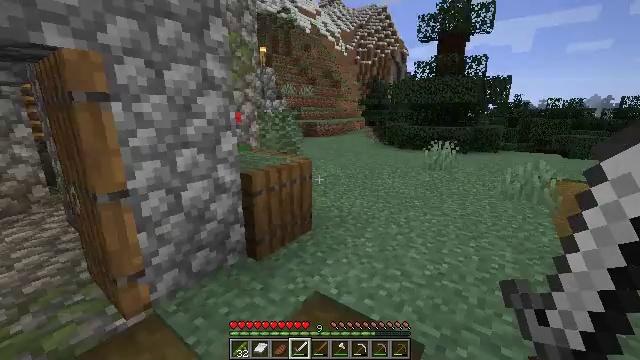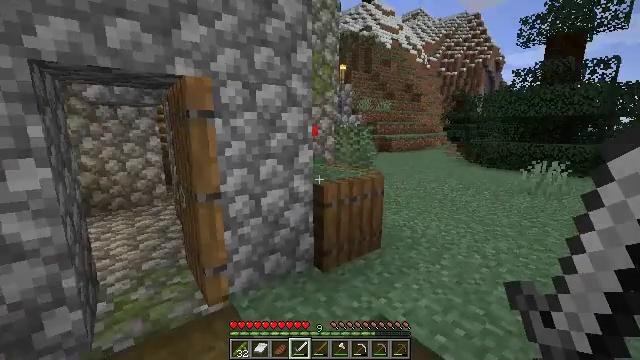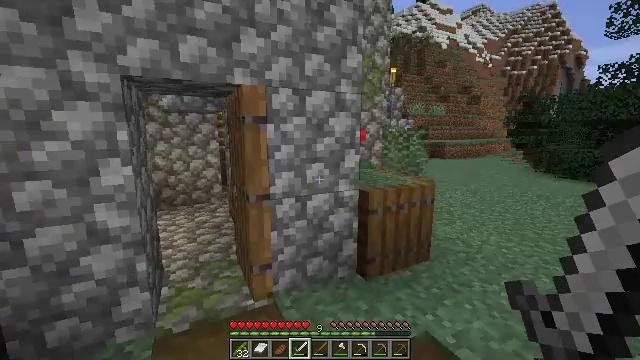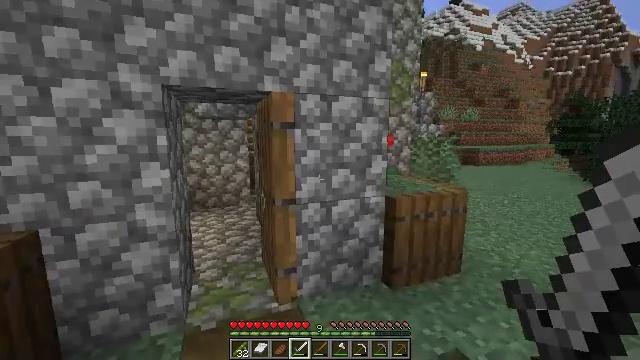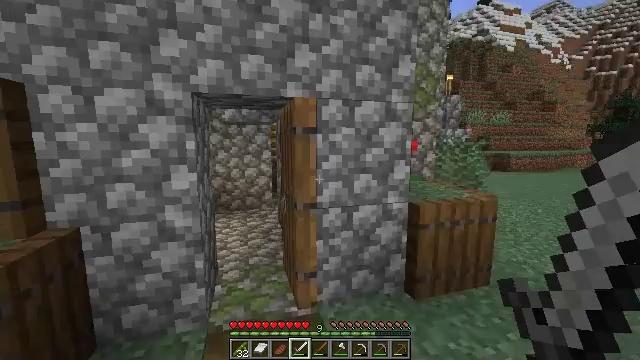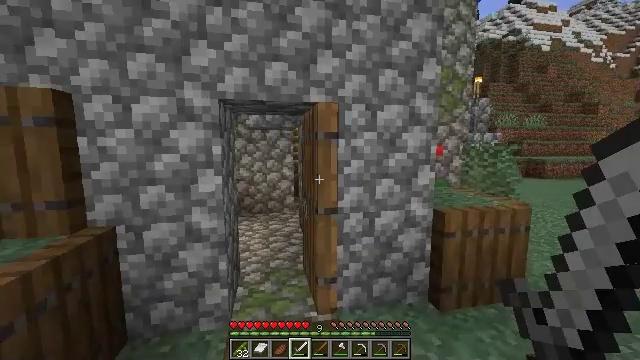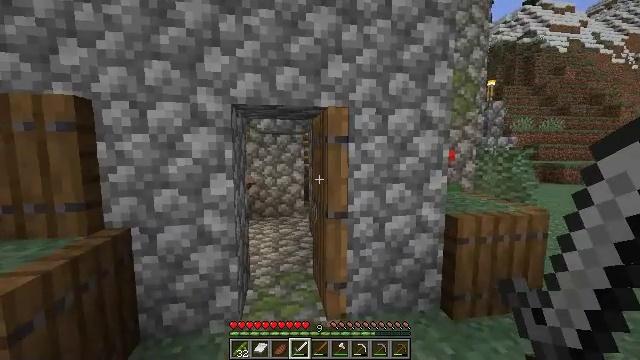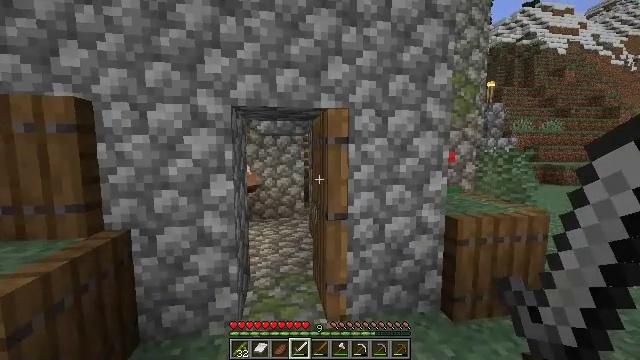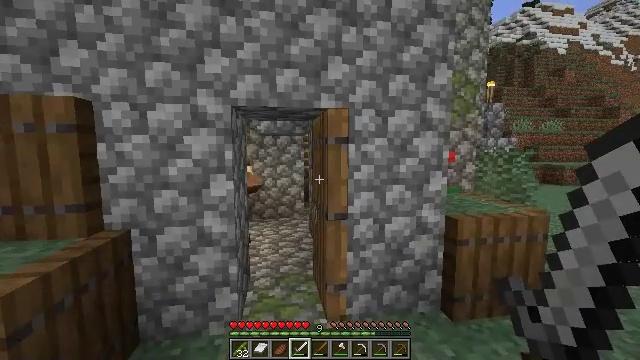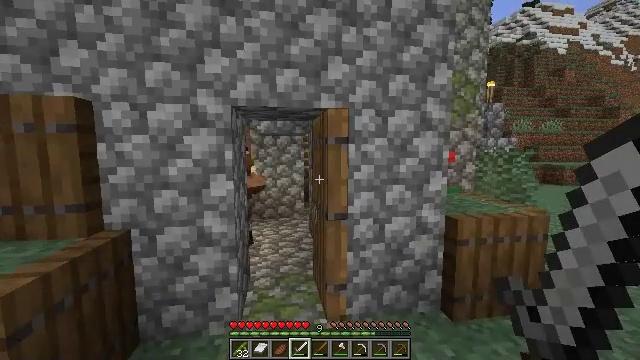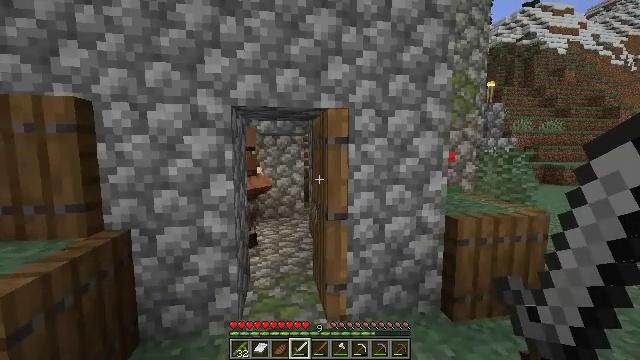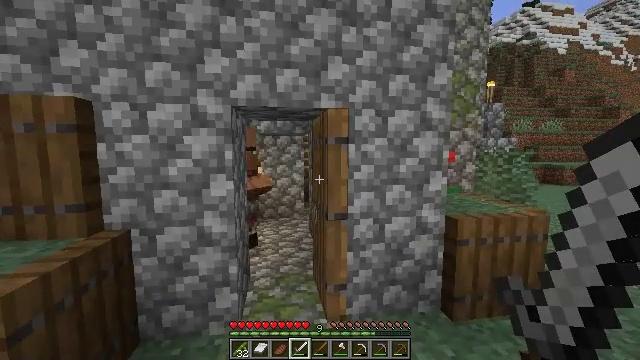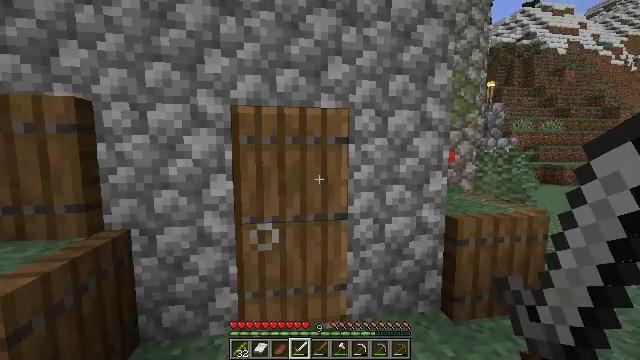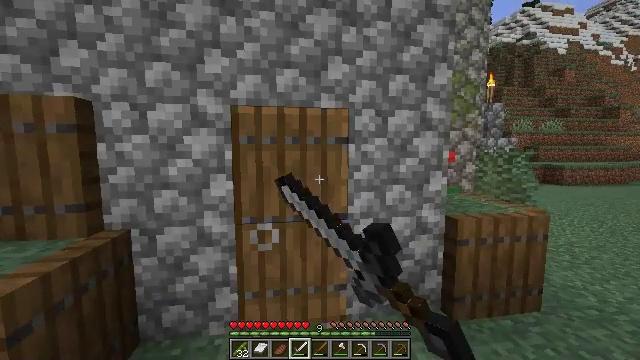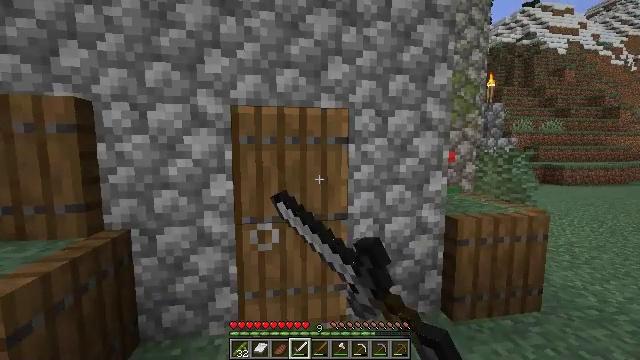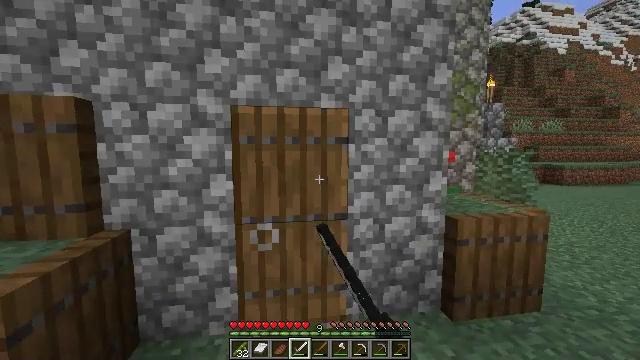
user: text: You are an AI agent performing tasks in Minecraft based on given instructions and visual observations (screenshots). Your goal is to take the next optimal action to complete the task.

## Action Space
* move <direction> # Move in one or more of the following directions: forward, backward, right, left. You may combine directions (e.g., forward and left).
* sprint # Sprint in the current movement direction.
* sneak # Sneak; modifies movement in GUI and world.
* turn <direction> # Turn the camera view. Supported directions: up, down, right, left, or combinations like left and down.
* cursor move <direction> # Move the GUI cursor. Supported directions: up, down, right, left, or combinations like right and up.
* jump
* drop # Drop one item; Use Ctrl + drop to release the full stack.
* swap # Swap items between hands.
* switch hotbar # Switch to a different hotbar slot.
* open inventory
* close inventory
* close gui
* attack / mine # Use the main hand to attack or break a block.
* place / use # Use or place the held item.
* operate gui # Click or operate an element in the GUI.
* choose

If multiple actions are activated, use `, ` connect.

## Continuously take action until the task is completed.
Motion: motion action
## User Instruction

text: Break the sweet berry bush to collect berries.
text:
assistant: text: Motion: turn left and up
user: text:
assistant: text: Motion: turn left and up
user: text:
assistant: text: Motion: turn left and up
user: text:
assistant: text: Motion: turn left and up
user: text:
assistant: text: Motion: turn left and up
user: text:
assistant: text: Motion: turn left
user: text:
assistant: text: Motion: no_op
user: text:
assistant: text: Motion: no_op
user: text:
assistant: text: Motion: no_op
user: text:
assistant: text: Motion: no_op
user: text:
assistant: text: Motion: no_op
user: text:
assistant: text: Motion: use / place
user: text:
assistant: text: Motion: use / place
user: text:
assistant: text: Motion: use / place
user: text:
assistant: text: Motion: no_op
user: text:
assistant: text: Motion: turn right and down
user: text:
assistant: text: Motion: turn right and down
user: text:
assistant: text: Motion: move forward, turn right and down
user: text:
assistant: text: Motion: move forward, turn right
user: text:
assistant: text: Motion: move forward, turn right
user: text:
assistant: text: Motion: move forward, turn right
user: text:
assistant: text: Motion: move forward, turn right
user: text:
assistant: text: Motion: move forward, turn right
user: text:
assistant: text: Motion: move forward, turn right
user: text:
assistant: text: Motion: move forward
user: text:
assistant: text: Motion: move forward, sprint
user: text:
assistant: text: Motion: move forward, sprint
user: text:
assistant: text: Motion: move forward, sprint
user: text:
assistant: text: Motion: move forward
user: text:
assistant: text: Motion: move forward, turn right